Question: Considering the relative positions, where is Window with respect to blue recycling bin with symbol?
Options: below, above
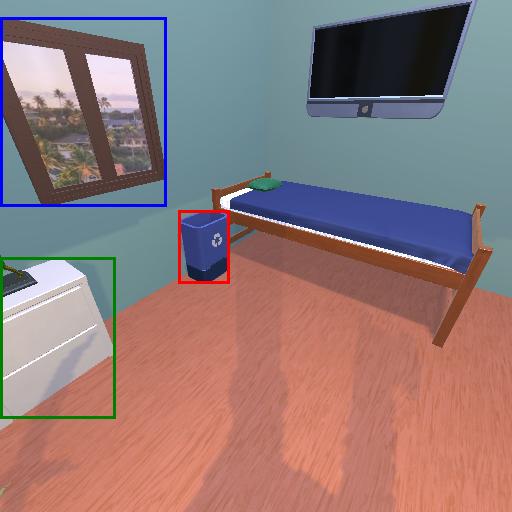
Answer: below